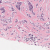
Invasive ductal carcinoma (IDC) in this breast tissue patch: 1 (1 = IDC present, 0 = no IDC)